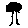
Label: tree